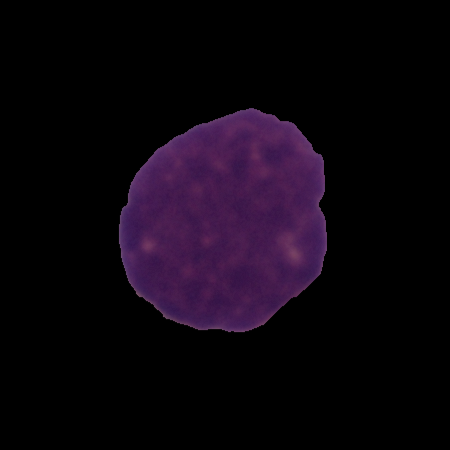
Label: cancer